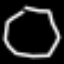
Label: octagon